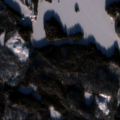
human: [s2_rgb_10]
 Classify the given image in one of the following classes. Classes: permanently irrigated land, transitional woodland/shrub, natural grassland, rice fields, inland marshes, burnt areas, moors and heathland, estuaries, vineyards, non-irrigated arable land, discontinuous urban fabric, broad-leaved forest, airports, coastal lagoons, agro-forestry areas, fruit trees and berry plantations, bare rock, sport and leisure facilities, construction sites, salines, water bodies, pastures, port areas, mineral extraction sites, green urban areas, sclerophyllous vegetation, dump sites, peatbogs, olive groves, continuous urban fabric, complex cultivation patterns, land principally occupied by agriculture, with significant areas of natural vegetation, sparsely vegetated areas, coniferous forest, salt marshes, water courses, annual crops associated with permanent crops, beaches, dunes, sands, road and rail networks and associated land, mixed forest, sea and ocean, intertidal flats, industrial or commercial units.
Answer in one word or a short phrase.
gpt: land principally occupied by agriculture, with significant areas of natural vegetation, coniferous forest, mixed forest, transitional woodland/shrub, water bodies